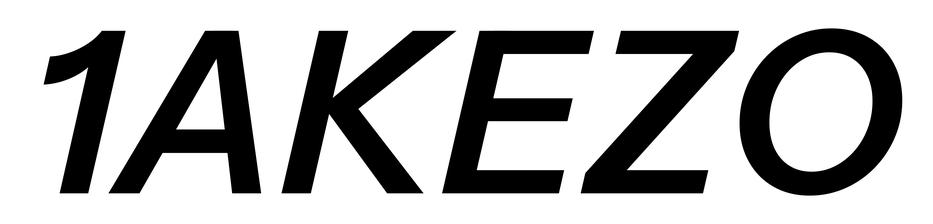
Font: InstrumentSans-Italic_SemiBold_Italic